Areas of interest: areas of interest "Foshan Shunde Ronggui Tuoyi Plastic Spray Coating Factory"
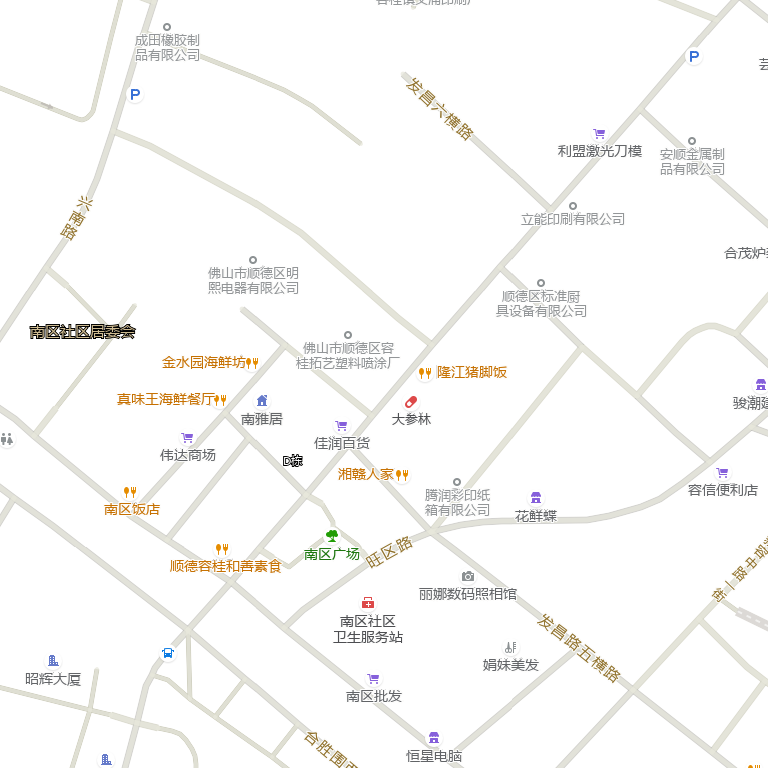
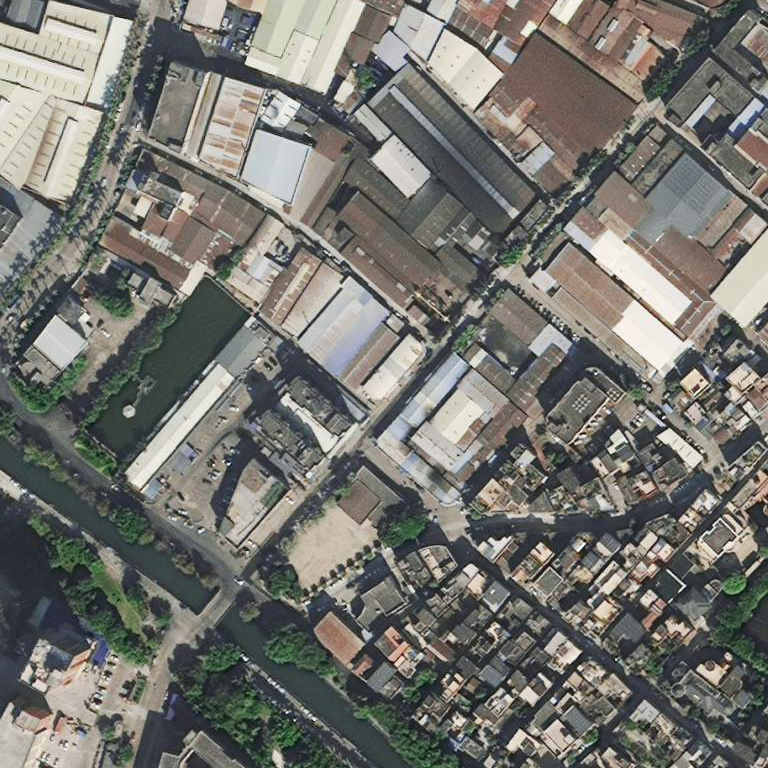